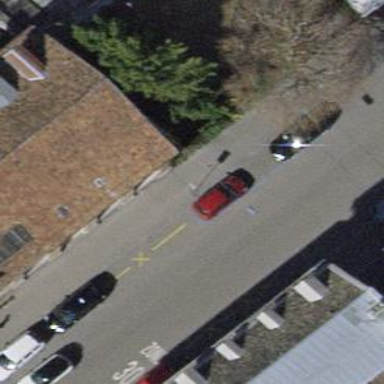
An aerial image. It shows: Parking lane.